Question:
I created this table using NetBeans IDE. Problem is, if it has more than 20 rows, it only shows those 20 rows. Other rows are not showing and it won't scroll .
It shows only half of the last row in the table(see picture) .
I changed the scroll pane width and height, and I put the table in another scroll pane but this didn't work.
This code is generated from NetBeans.
> spStockItems.setAutoscrolls(true);
spStockItems.setMinimumSize(new java.awt.Dimension(452, 300));
spStockItems.setPreferredSize(new java.awt.Dimension(452, 300));'''
tblStockItems.setFont(new java.awt.Font("Arial", 0, 11)); // NOI18N
tblStockItems.setModel(new javax.swing.table.DefaultTableModel(
new Object [][] {
{null, null, null, null, null, null, null, null, null, null, null, null, null, null, null, null, null, null, null},
{null, null, null, null, null, null, null, null, null, null, null, null, null, null, null, null, null, null, null},
{null, null, null, null, null, null, null, null, null, null, null, null, null, null, null, null, null, null, null},
{null, null, null, null, null, null, null, null, null, null, null, null, null, null, null, null, null, null, null},
{null, null, null, null, null, null, null, null, null, null, null, null, null, null, null, null, null, null, null},
{null, null, null, null, null, null, null, null, null, null, null, null, null, null, null, null, null, null, null},
{null, null, null, null, null, null, null, null, null, null, null, null, null, null, null, null, null, null, null},
{null, null, null, null, null, null, null, null, null, null, null, null, null, null, null, null, null, null, null},
{null, null, null, null, null, null, null, null, null, null, null, null, null, null, null, null, null, null, null},
{null, null, null, null, null, null, null, null, null, null, null, null, null, null, null, null, null, null, null},
{null, null, null, null, null, null, null, null, null, null, null, null, null, null, null, null, null, null, null},
{null, null, null, null, null, null, null, null, null, null, null, null, null, null, null, null, null, null, null},
{null, null, null, null, null, null, null, null, null, null, null, null, null, null, null, null, null, null, null},
{null, null, null, null, null, null, null, null, null, null, null, null, null, null, null, null, null, null, null},
{null, null, null, null, null, null, null, null, null, null, null, null, null, null, null, null, null, null, null},
{null, null, null, null, null, null, null, null, null, null, null, null, null, null, null, null, null, null, null},
{null, null, null, null, null, null, null, null, null, null, null, null, null, null, null, null, null, null, null},
{null, null, null, null, null, null, null, null, null, null, null, null, null, null, null, null, null, null, null},
{null, null, null, null, null, null, null, null, null, null, null, null, null, null, null, null, null, null, null},
{null, null, null, null, null, null, null, null, null, null, null, null, null, null, null, null, null, null, null},
{null, null, null, null, null, null, null, null, null, null, null, null, null, null, null, null, null, null, null},
{null, null, null, null, null, null, null, null, null, null, null, null, null, null, null, null, null, null, null},
{null, null, null, null, null, null, null, null, null, null, null, null, null, null, null, null, null, null, null},
{null, null, null, null, null, null, null, null, null, null, null, null, null, null, null, null, null, null, null},
{null, null, null, null, null, null, null, null, null, null, null, null, null, null, null, null, null, null, null},
{null, null, null, null, null, null, null, null, null, null, null, null, null, null, null, null, null, null, null},
{null, null, null, null, null, null, null, null, null, null, null, null, null, null, null, null, null, null, null},
{null, null, null, null, null, null, null, null, null, null, null, null, null, null, null, null, null, null, null},
{null, null, null, null, null, null, null, null, null, null, null, null, null, null, null, null, null, null, null}
},
new String [] {
"Item Name", "Ref. No.", "Available Qty.", "Unit", "Ledger No.", "Sup ID", "Raw Price", "Item Code", "Ref. ID.", "Full
'''
Ledger No", "From to Ledger", "Full Item Code", "Unit Price", "Item
Type", "GRN Type", "StockID", "AnnRP", "stop", "percentage"
}
) {
boolean[] canEdit = new boolean [] {
false, false, false, false, false, false, false, false, false, false, false, false, false, false, false, false, false,
false, false
};'''
public boolean isCellEditable(int rowIndex, int columnIndex) {
return canEdit [columnIndex];
}
});
tblStockItems.setMinimumSize(new java.awt.Dimension(452, 300));
tblStockItems.setPreferredSize(new java.awt.Dimension(452, 300));
tblStockItems.setRowHeight(14);
spStockItems.setViewportView(tblStockItems);
tblStockItems.getColumnModel().getColumn(0).setPreferredWidth(250);
tblStockItems.getColumnModel().getColumn(4).setMinWidth(0);
tblStockItems.getColumnModel().getColumn(4).setPreferredWidth(0);
tblStockItems.getColumnModel().getColumn(4).setMaxWidth(0);
'''
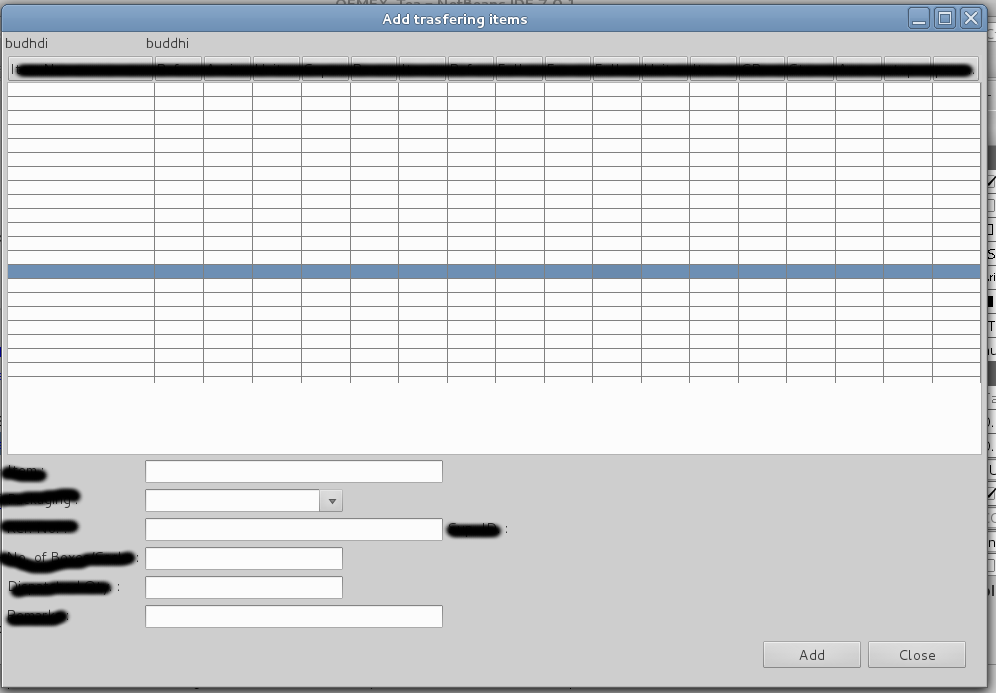
Answer: Get rid of...
'''
spStockItems.setMinimumSize(new java.awt.Dimension(452, 300));
spStockItems.setPreferredSize(new java.awt.Dimension(452, 300));
'''
And...
'''
tblStockItems.setMinimumSize(new java.awt.Dimension(452, 300));
tblStockItems.setPreferredSize(new java.awt.Dimension(452, 300));
'''
These are screwing with how the 'JScrollPane' determines when your table needs to scroll.
Learn to use layout managers to your advantage and don't be afraid to use multiple layouts across multiple components to build up your UI.
Take the time to learn to hand code your UI's, it will give you a greater idea of what it is going on and the limitations of the form editor (and when to use them)